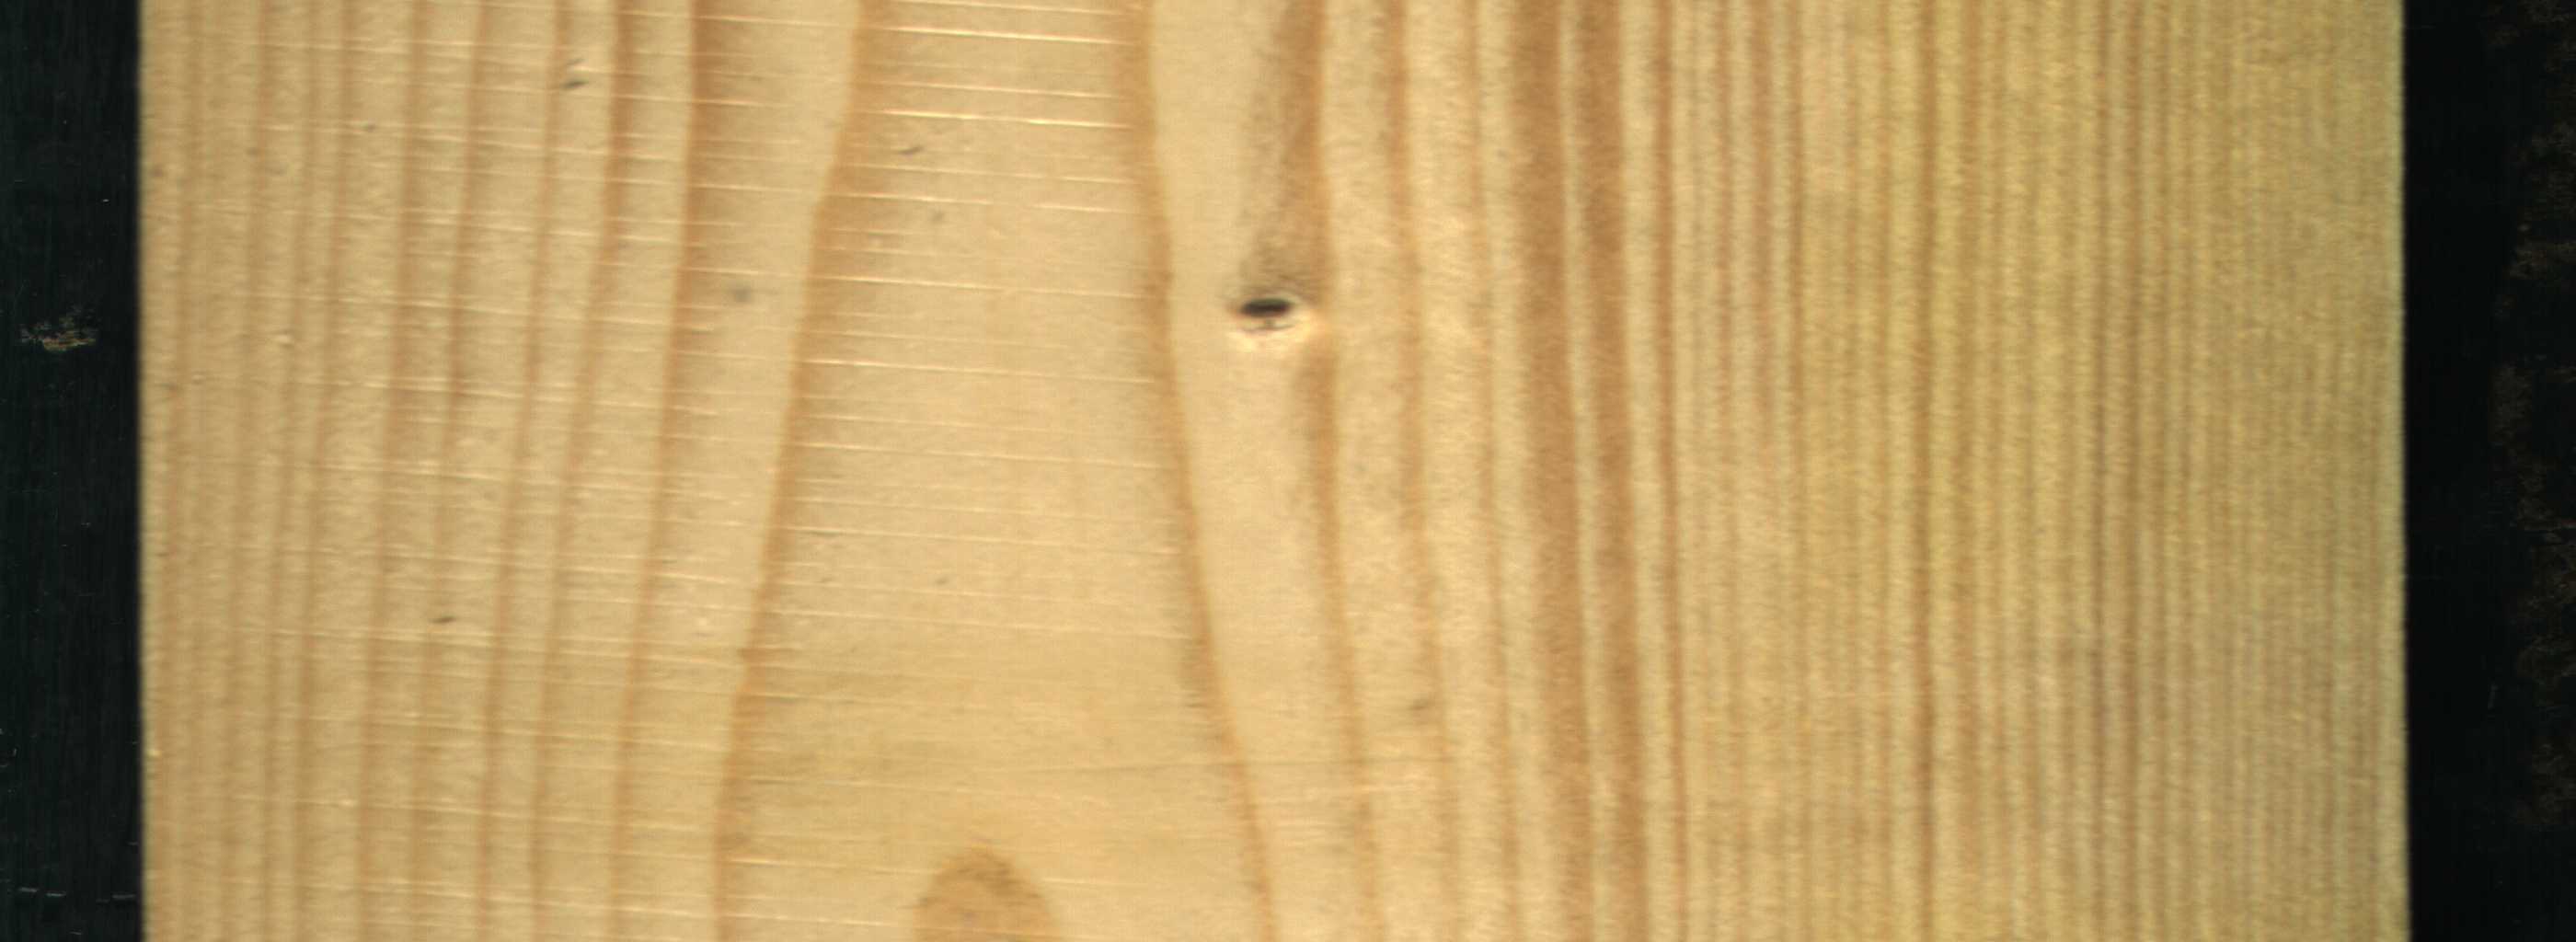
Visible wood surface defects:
Dead_Knot